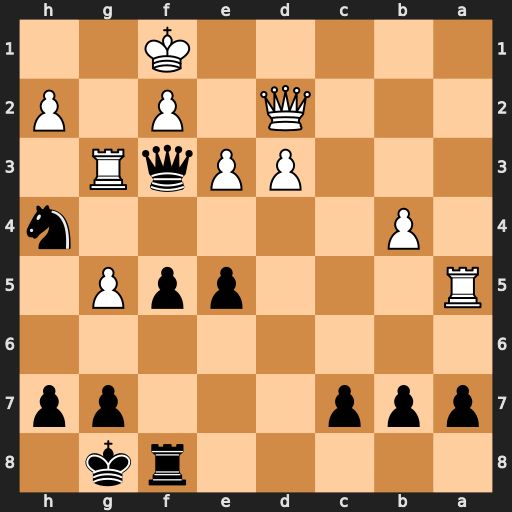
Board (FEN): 5rk1/ppp3pp/8/R3ppP1/1P5n/3PPqR1/3Q1P1P/5K2
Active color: b
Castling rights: -
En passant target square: -
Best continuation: Qh1+ Rg1 Qxg1+ Kxg1 Nf3+ Kg2 Nxd2